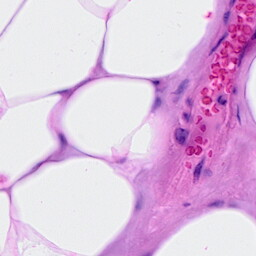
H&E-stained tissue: Breast